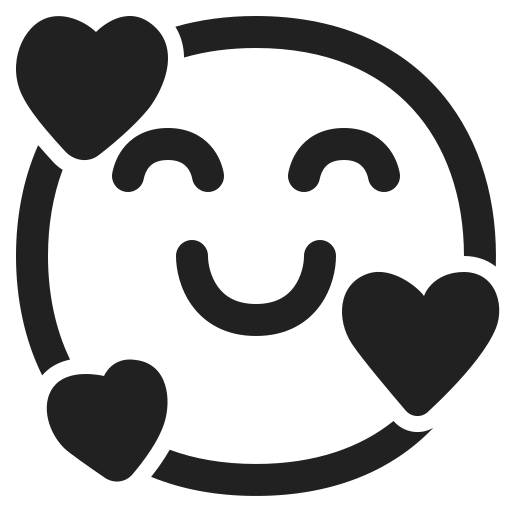
smiling face with hearts high contrast